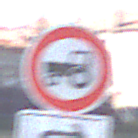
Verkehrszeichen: VerbotKraftfahrzeugeZuegeNichtSchneller25
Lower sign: RichtungsangabeDurchPfeile5
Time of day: MorningAfternoon
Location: Outdoor (Suburban)
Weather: PartlyCloudy
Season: NotSpecified
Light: Natural